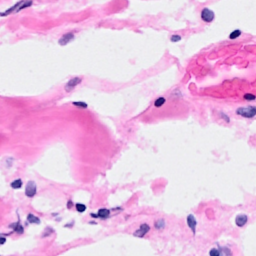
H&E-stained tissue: Breast